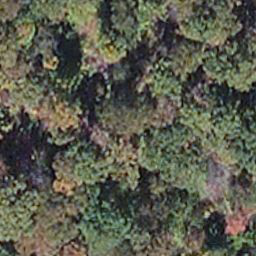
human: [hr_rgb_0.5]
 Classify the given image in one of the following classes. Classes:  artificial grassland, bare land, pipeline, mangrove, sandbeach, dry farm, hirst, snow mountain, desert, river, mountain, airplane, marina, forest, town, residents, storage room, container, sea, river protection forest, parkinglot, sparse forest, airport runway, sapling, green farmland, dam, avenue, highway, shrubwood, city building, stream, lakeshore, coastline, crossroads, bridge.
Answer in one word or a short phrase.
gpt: mangrove